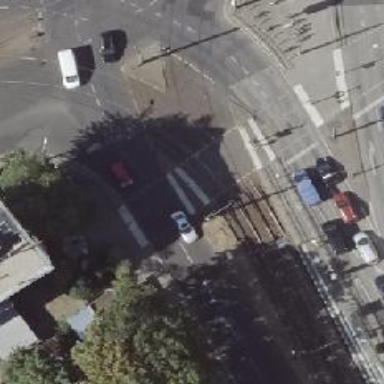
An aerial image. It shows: Tram crossing with traffic signals.